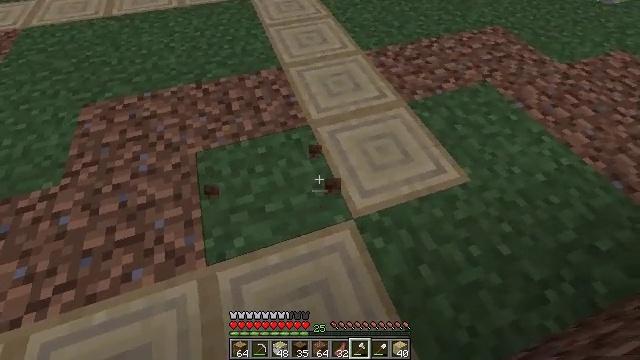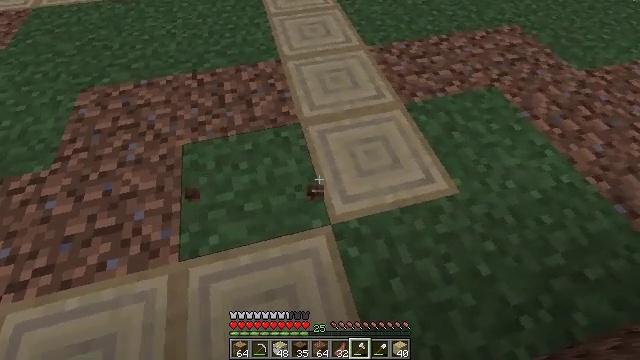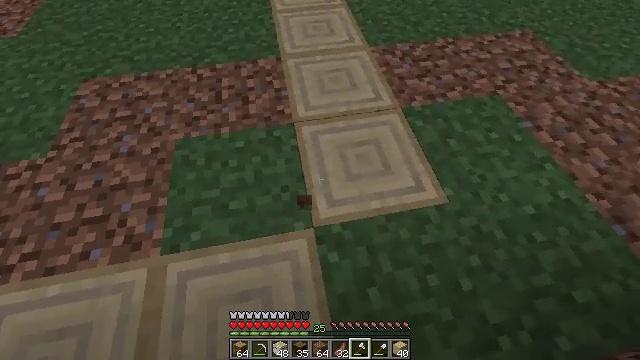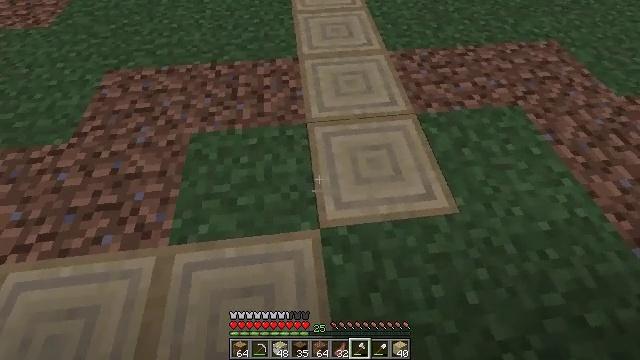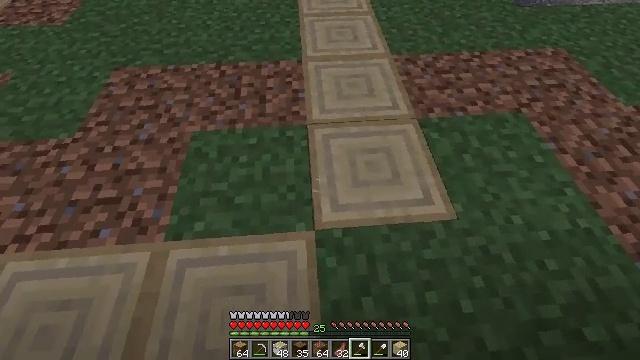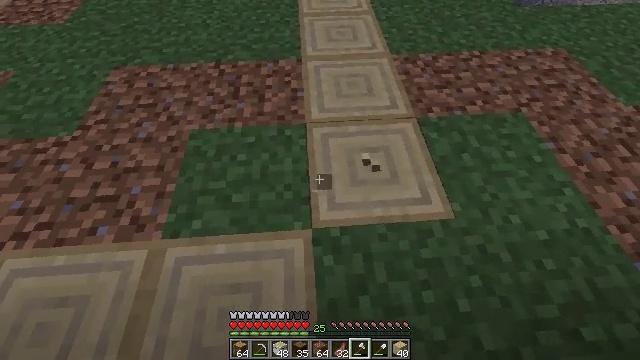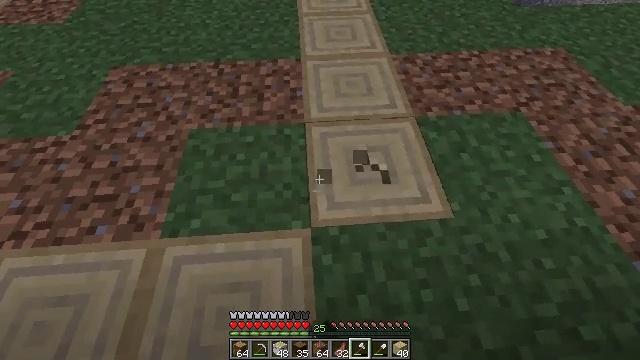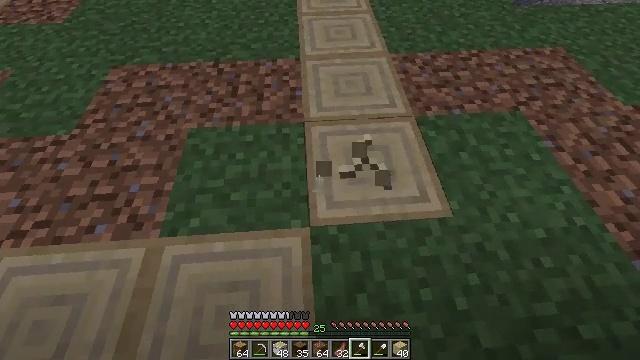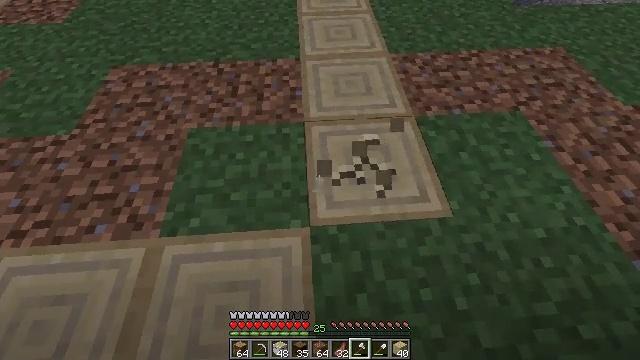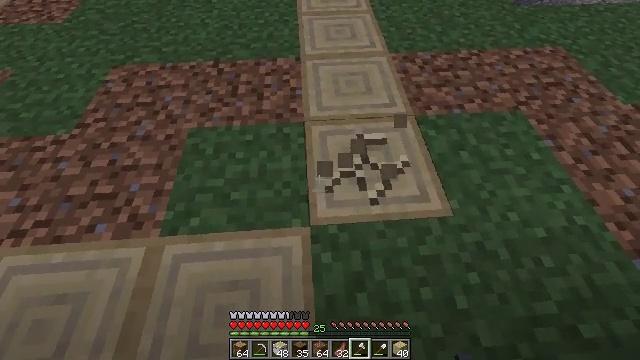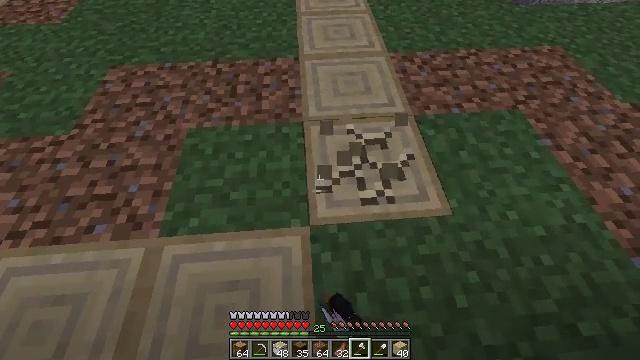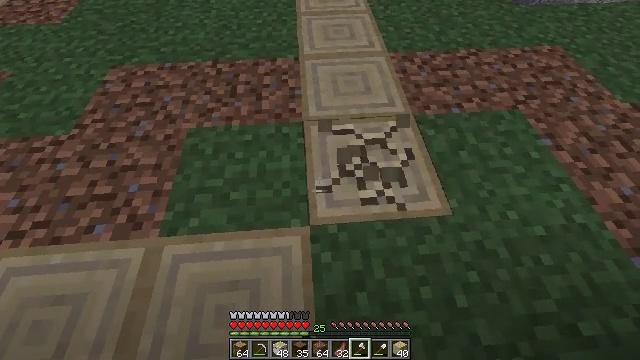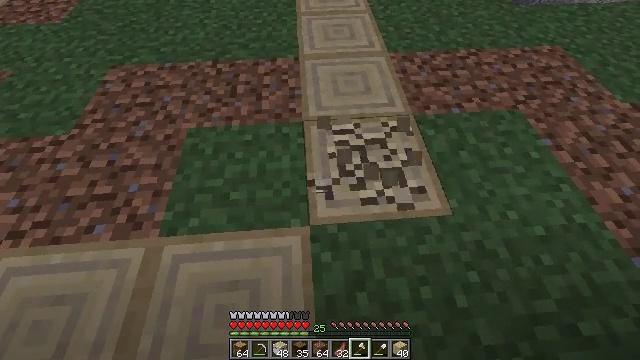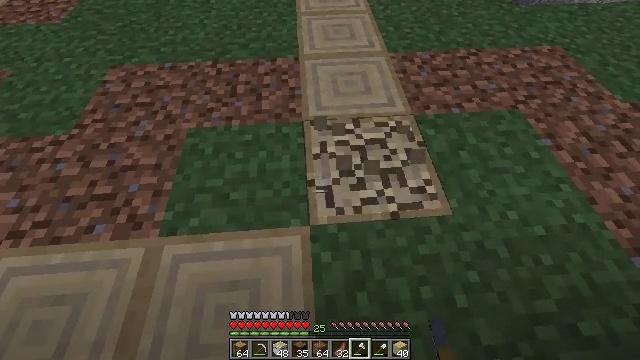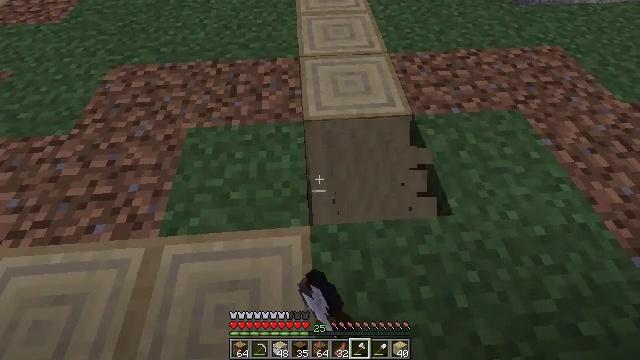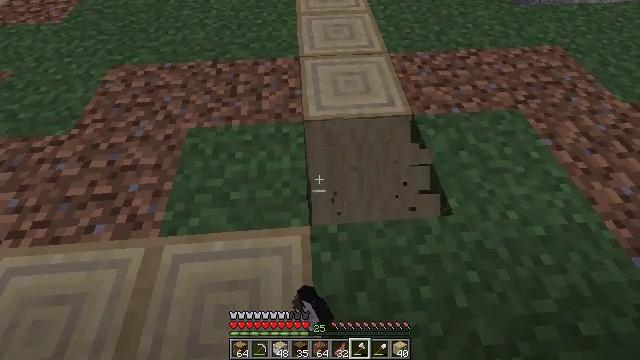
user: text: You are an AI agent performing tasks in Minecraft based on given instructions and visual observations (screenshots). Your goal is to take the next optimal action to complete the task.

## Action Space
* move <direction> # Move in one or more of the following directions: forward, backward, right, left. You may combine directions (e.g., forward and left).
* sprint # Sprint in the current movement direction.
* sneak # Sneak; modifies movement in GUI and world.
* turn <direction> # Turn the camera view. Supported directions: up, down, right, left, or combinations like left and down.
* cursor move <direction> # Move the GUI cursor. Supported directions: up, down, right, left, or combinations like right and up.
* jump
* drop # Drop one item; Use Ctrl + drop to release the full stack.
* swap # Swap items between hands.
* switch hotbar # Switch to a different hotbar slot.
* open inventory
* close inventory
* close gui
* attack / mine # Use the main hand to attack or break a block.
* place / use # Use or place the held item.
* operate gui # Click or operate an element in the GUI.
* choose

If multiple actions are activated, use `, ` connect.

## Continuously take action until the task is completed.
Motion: motion action
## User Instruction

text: Harvest the stripped birch log.
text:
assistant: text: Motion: move right, turn left and down
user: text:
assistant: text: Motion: turn left
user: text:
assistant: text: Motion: turn left
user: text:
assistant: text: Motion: turn left
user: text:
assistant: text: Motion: attack / mine
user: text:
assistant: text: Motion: attack / mine
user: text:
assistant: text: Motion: attack / mine
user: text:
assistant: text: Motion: attack / mine
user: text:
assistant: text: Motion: attack / mine
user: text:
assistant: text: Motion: attack / mine
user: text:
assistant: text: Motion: attack / mine
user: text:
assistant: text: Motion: attack / mine
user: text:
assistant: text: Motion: attack / mine
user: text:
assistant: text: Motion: attack / mine
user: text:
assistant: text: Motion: attack / mine
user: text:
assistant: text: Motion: attack / mine
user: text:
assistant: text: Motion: attack / mine
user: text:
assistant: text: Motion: move forward and move right, turn up, attack / mine
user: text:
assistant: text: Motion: move forward and move right, turn left and up, attack / mine
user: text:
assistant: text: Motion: move forward and move right, turn left and up, attack / mine
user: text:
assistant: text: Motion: move forward and move right, turn left and up, attack / mine
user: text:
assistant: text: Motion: turn left, attack / mine
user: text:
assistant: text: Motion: turn left, attack / mine
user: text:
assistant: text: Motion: turn left, attack / mine
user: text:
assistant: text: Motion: turn left, attack / mine
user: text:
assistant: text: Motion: attack / mine
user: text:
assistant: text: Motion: attack / mine
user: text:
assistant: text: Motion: attack / mine
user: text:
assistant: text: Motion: attack / mine
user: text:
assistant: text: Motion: turn down, attack / mine